Question:
So basically I want to create this sort of a GUI, but because of my inexperience with Java GUIs, I cannot figure out which Layout Manager to use. I've tried Flow, Border, Grid, but none of them allow me to create this sort of a GUI without messing up the alignments somewhere.
Any suggestions? How should I decide on a layout manager in the future, or is it something which will come with experience?
I'd prefer to use a simple to use layout, as this is a very basic GUI and I don't think something like MiGLayout should be necessary.
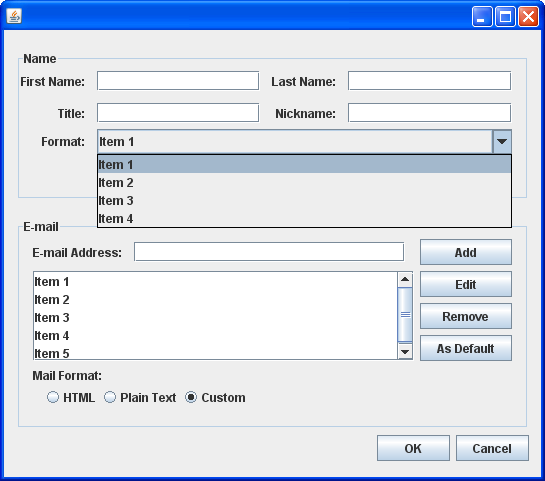
Answer: I'd use a combination of compound panels and layouts. Apart from making easier to get the layout to work, you could also isolate areas of responsibility within their own class.

'''
public class TestLayout13 {
public static void main(String[] args) {
new TestLayout13();
}
public TestLayout13() {
EventQueue.invokeLater(new Runnable() {
@Override
public void run() {
try {
UIManager.setLookAndFeel(UIManager.getSystemLookAndFeelClassName());
} catch (ClassNotFoundException ex) {
} catch (InstantiationException ex) {
} catch (IllegalAccessException ex) {
} catch (UnsupportedLookAndFeelException ex) {
}
JFrame frame = new JFrame("Test");
frame.setDefaultCloseOperation(JFrame.EXIT_ON_CLOSE);
frame.setLayout(new BorderLayout());
frame.add(new FormPane());
frame.pack();
frame.setLocationRelativeTo(null);
frame.setVisible(true);
}
});
}
public class FormPane extends JPanel {
public FormPane() {
setBorder(new EmptyBorder(8, 8, 8, 8));
setLayout(new GridBagLayout());
GridBagConstraints gbc = new GridBagConstraints();
gbc.gridx = 0;
gbc.gridy = 0;
gbc.fill = GridBagConstraints.BOTH;
gbc.weightx = 1;
NamePane namePane = new NamePane();
namePane.setBorder(new CompoundBorder(new TitledBorder("Name"), new EmptyBorder(4, 4, 4, 4)));
add(namePane, gbc);
gbc.gridy++;
EMailPane emailPane = new EMailPane();
emailPane.setBorder(new CompoundBorder(new TitledBorder("E-Mail"), new EmptyBorder(4, 4, 4, 4)));
add(emailPane, gbc);
}
}
public class NamePane extends JPanel {
public NamePane() {
setLayout(new GridBagLayout());
GridBagConstraints gbc = new GridBagConstraints();
gbc.gridx = 0;
gbc.gridy = 0;
gbc.anchor = GridBagConstraints.EAST;
add(new JLabel("First Name:"), gbc);
gbc.gridx += 2;
add(new JLabel("Last Name:"), gbc);
gbc.gridy++;
gbc.gridx = 0;
add(new JLabel("Title:"), gbc);
gbc.gridx += 2;
add(new JLabel("Nickname:"), gbc);
gbc.gridx = 1;
gbc.gridy = 0;
gbc.fill = GridBagConstraints.HORIZONTAL;
gbc.anchor = GridBagConstraints.WEST;
gbc.weightx = 0.5;
add(new JTextField(10), gbc);
gbc.gridx += 2;
add(new JTextField(10), gbc);
gbc.gridy++;
gbc.gridx = 1;
add(new JTextField(10), gbc);
gbc.gridx += 2;
add(new JTextField(10), gbc);
gbc.gridx = 0;
gbc.gridy++;
gbc.anchor = GridBagConstraints.EAST;
gbc.weightx = 0;
gbc.fill = GridBagConstraints.NONE;
add(new JLabel("Format:"), gbc);
gbc.anchor = GridBagConstraints.WEST;
gbc.gridx++;
gbc.weightx = 1;
gbc.fill = GridBagConstraints.HORIZONTAL;
gbc.gridwidth = GridBagConstraints.REMAINDER;
add(new JComboBox(), gbc);
}
}
protected class EMailPane extends JPanel {
public EMailPane() {
JPanel detailsPane = new JPanel(new GridBagLayout());
GridBagConstraints gbc = new GridBagConstraints();
gbc.gridx = 0;
gbc.gridy = 0;
gbc.anchor = GridBagConstraints.EAST;
detailsPane.add(new JLabel("E-Mail Address:"), gbc);
gbc.gridx++;
gbc.anchor = GridBagConstraints.WEST;
gbc.weightx = 1;
gbc.fill = GridBagConstraints.HORIZONTAL;
detailsPane.add(new JTextField(10), gbc);
gbc.gridy++;
gbc.gridx = 0;
gbc.fill = GridBagConstraints.BOTH;
gbc.weighty = 1;
gbc.gridwidth = GridBagConstraints.REMAINDER;
detailsPane.add(new JScrollPane(new JList()), gbc);
JPanel buttonsPane = new JPanel(new GridBagLayout());
gbc = new GridBagConstraints();
gbc.gridx = 0;
gbc.gridy = 0;
gbc.weightx = 1;
gbc.fill = GridBagConstraints.HORIZONTAL;
buttonsPane.add(new JButton("Add"), gbc);
gbc.gridy++;
buttonsPane.add(new JButton("Edit"), gbc);
gbc.gridy++;
buttonsPane.add(new JButton("Delete"), gbc);
gbc.gridy++;
gbc.weighty = 1;
gbc.anchor = GridBagConstraints.NORTH;
buttonsPane.add(new JButton("As Default"), gbc);
JPanel formatPane = new JPanel(new FlowLayout(FlowLayout.LEFT));
formatPane.setBorder(new TitledBorder(new EmptyBorder(1, 1, 1, 1), "Mail Format:"));
formatPane.add(new JRadioButton("HTML"));
formatPane.add(new JRadioButton("Plain"));
formatPane.add(new JRadioButton("Custom"));
setLayout(new BorderLayout());
add(detailsPane);
add(buttonsPane, BorderLayout.LINE_END);
add(formatPane, BorderLayout.PAGE_END);
}
}
}
'''